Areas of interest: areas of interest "Tianjin Jinnan District Cultural Center"
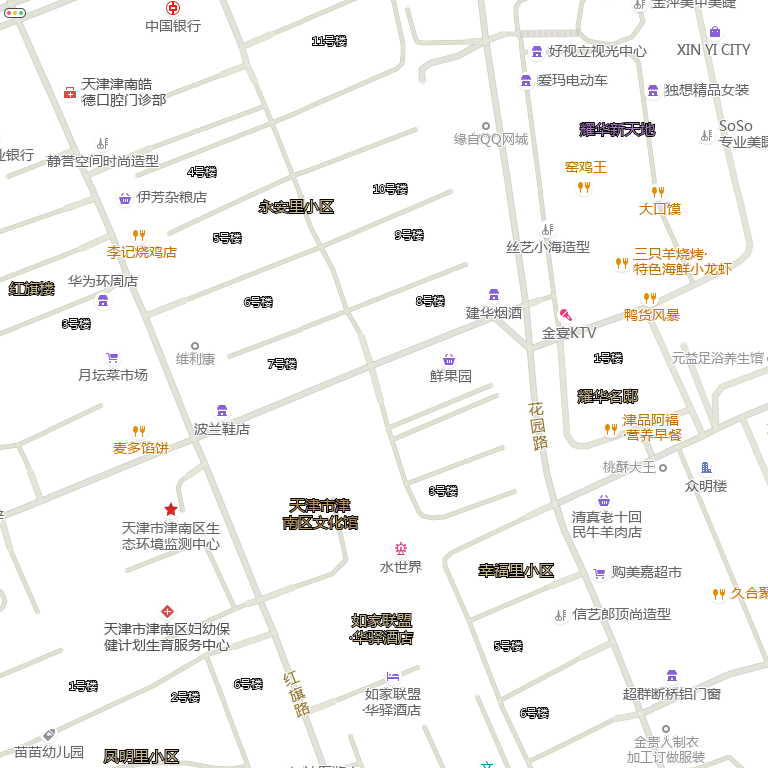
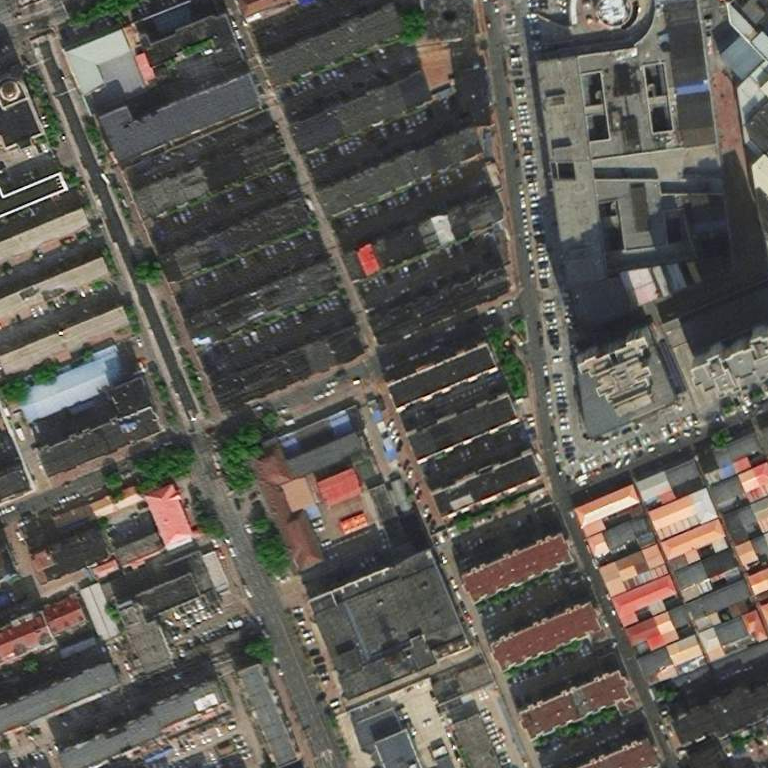